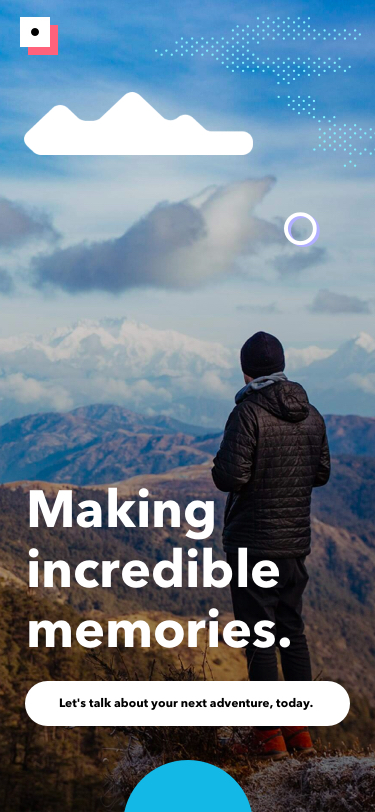
Text in this UI design:
Making incredible memories.
Let's talk about your next adventure, today.